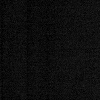
Atmospheric dust classification: dusty